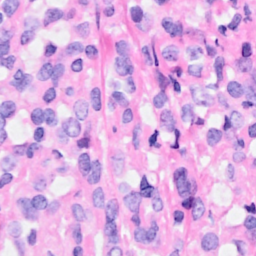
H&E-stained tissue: Breast